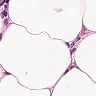
Metastatic tissue present: no